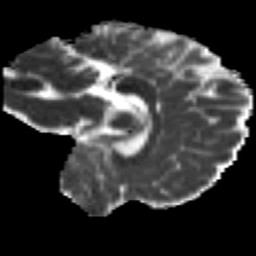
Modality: MD
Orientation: sagittal
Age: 22
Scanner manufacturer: siemens
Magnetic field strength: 3 T
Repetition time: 2.2 s
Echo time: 0.084 s